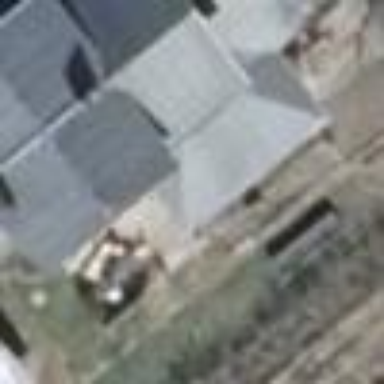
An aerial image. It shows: Train station building.